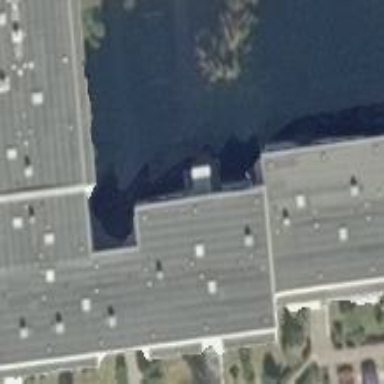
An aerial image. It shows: Apartment building with flat roof.